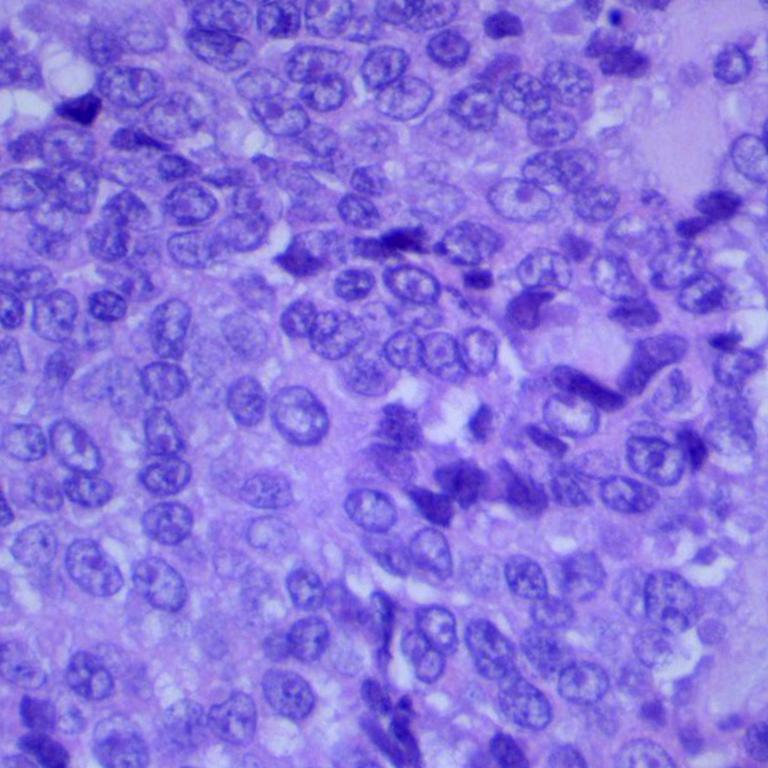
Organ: lung
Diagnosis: squamous carcinomas